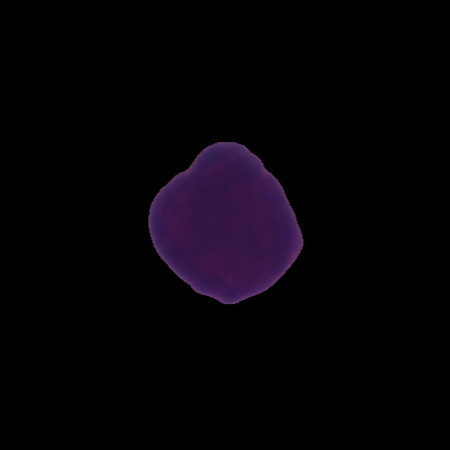
Label: healthy